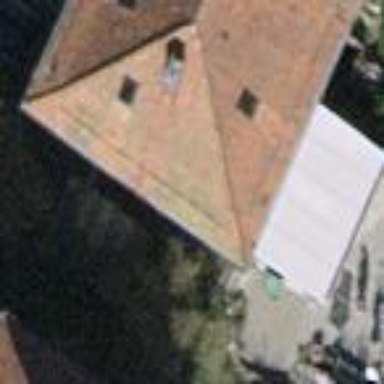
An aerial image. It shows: Building with tile roof.